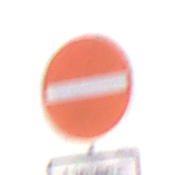
Verkehrszeichen: VerbotDerEinfahrt
Zusatzzeichen unten: BesondereFahrzeugeUndTransportgueter2
Umgebung: Outdoor, Nature
Tageszeit: MorningAfternoon
Wetter: Overcast
Licht: Natural
Jahreszeit: NotSpecified
Kontrast: LowContrast